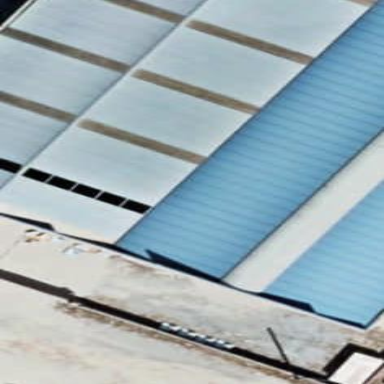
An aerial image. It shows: Warehouse building.